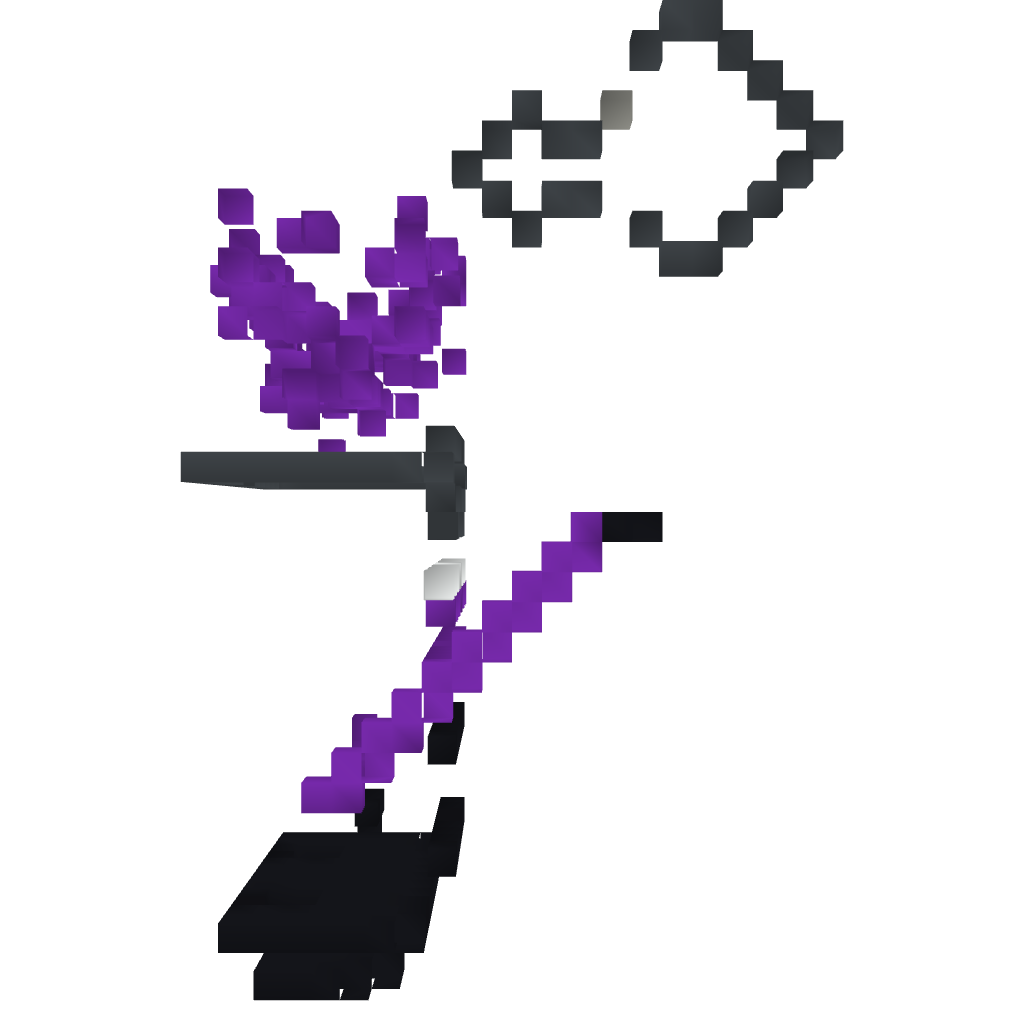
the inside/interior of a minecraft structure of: Mutant Minion from Despicable Me 2